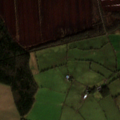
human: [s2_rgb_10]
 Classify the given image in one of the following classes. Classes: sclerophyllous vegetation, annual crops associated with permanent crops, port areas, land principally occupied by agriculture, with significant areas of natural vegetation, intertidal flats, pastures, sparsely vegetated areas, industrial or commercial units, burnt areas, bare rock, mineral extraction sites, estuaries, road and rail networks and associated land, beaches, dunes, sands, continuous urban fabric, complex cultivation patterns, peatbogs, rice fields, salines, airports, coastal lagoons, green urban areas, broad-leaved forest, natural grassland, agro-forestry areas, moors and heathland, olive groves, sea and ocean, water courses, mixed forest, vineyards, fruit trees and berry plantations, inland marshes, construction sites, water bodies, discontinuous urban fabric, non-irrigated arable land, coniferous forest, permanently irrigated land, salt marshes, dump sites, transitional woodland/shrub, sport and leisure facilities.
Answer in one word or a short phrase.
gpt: non-irrigated arable land, pastures, mixed forest, transitional woodland/shrub, peatbogs